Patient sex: M
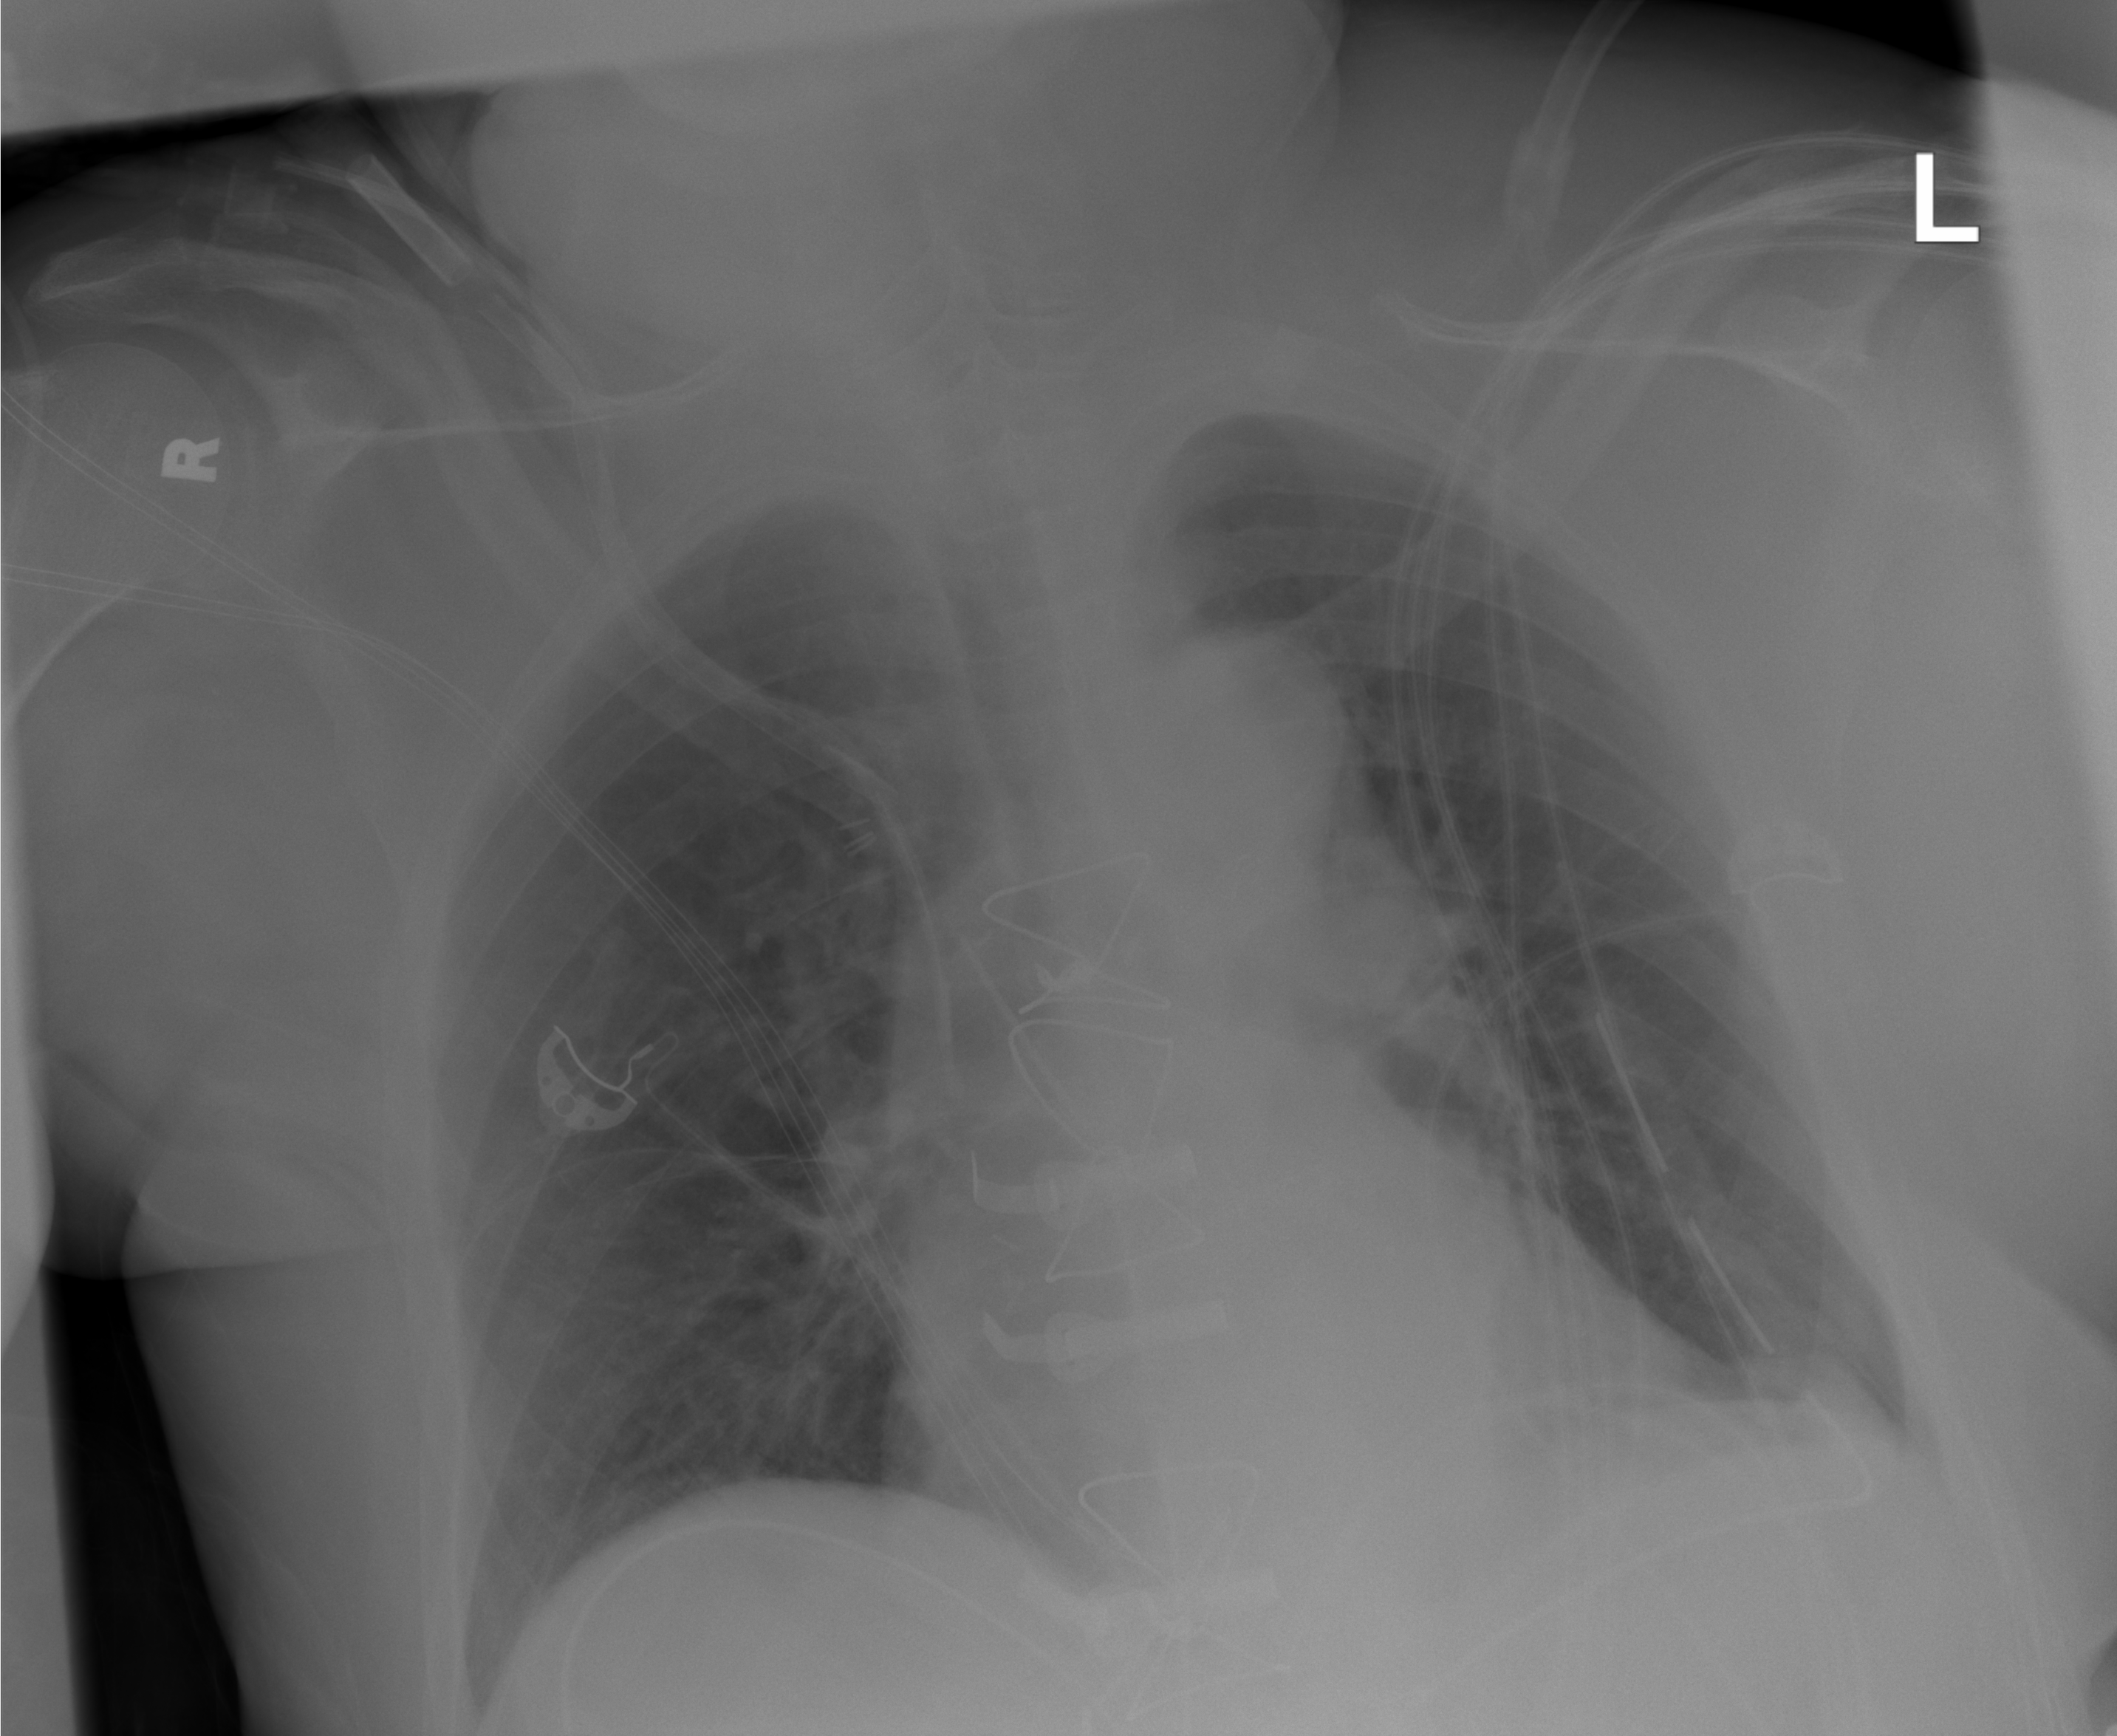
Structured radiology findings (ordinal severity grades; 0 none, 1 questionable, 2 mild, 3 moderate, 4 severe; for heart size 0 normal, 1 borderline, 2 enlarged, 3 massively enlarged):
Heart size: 0
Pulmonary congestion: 1
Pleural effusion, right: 0
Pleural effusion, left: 0
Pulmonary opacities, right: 0
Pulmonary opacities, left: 0
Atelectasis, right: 2
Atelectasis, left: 0